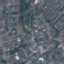
Land use / land cover: Residential